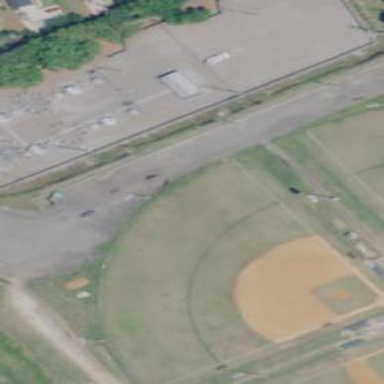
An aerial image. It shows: Baseball pitch for leisure land.